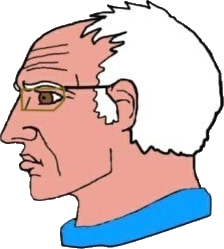
Label: 4_Yes_Chad